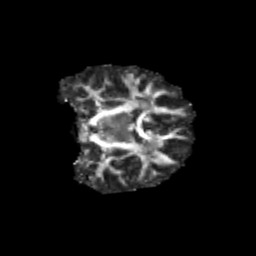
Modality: FA
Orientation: coronal
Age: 11
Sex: female
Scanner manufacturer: siemens
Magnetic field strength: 3 T
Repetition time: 3.8 s
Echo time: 0.07 s